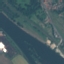
Land use / land cover: River